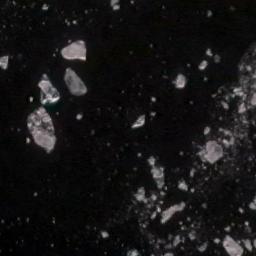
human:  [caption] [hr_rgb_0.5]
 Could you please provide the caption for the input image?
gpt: There are many ice on the black sea .

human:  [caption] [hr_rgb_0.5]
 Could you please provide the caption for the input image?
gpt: Sea ice is surrounded by water .

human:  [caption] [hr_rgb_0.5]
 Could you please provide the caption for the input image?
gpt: Many ice cubes of various sizes are scattered floating on the blue sea .

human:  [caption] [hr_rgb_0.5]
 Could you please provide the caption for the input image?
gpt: A lot of small pieces of sea ice float in the deep blue sea .

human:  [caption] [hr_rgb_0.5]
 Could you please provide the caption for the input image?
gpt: There are some pieces of sea ice .